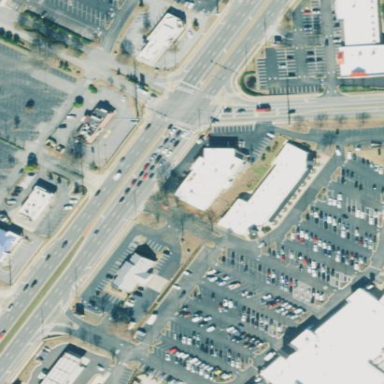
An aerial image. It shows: Retail area.